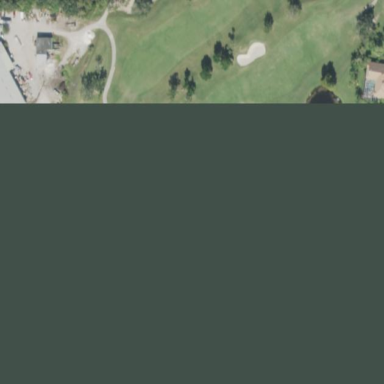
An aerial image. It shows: Scenic view of water hazard on golf course. The natural water feature adds beauty to the landscape.